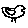
Label: bird